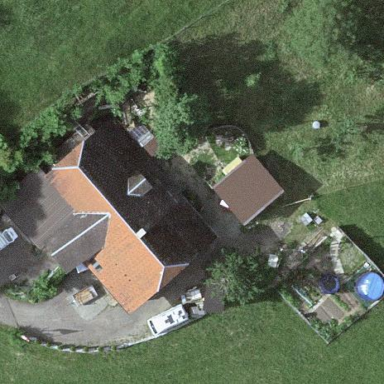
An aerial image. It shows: Farm building.